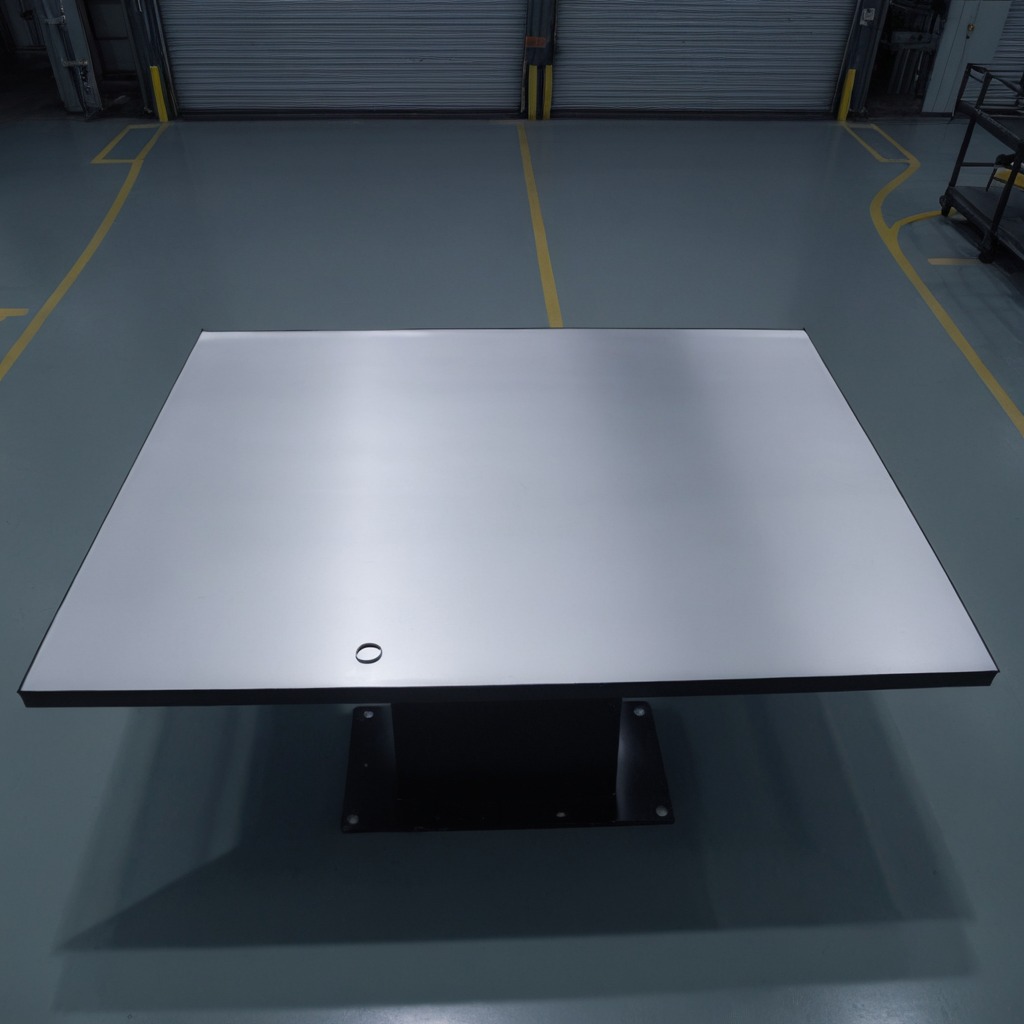
A rubber O-ring is lying on the tabletop.